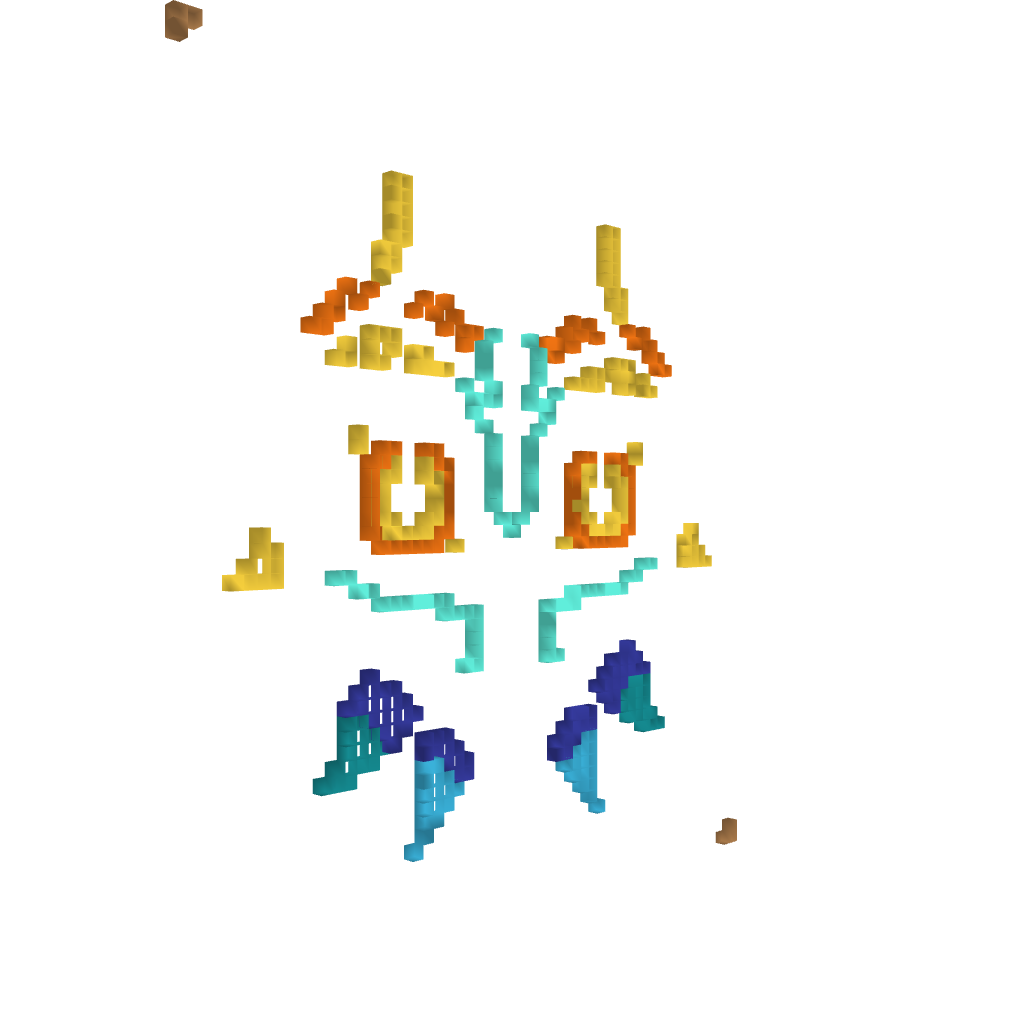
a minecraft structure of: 16 Bit Majora's Mask